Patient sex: F
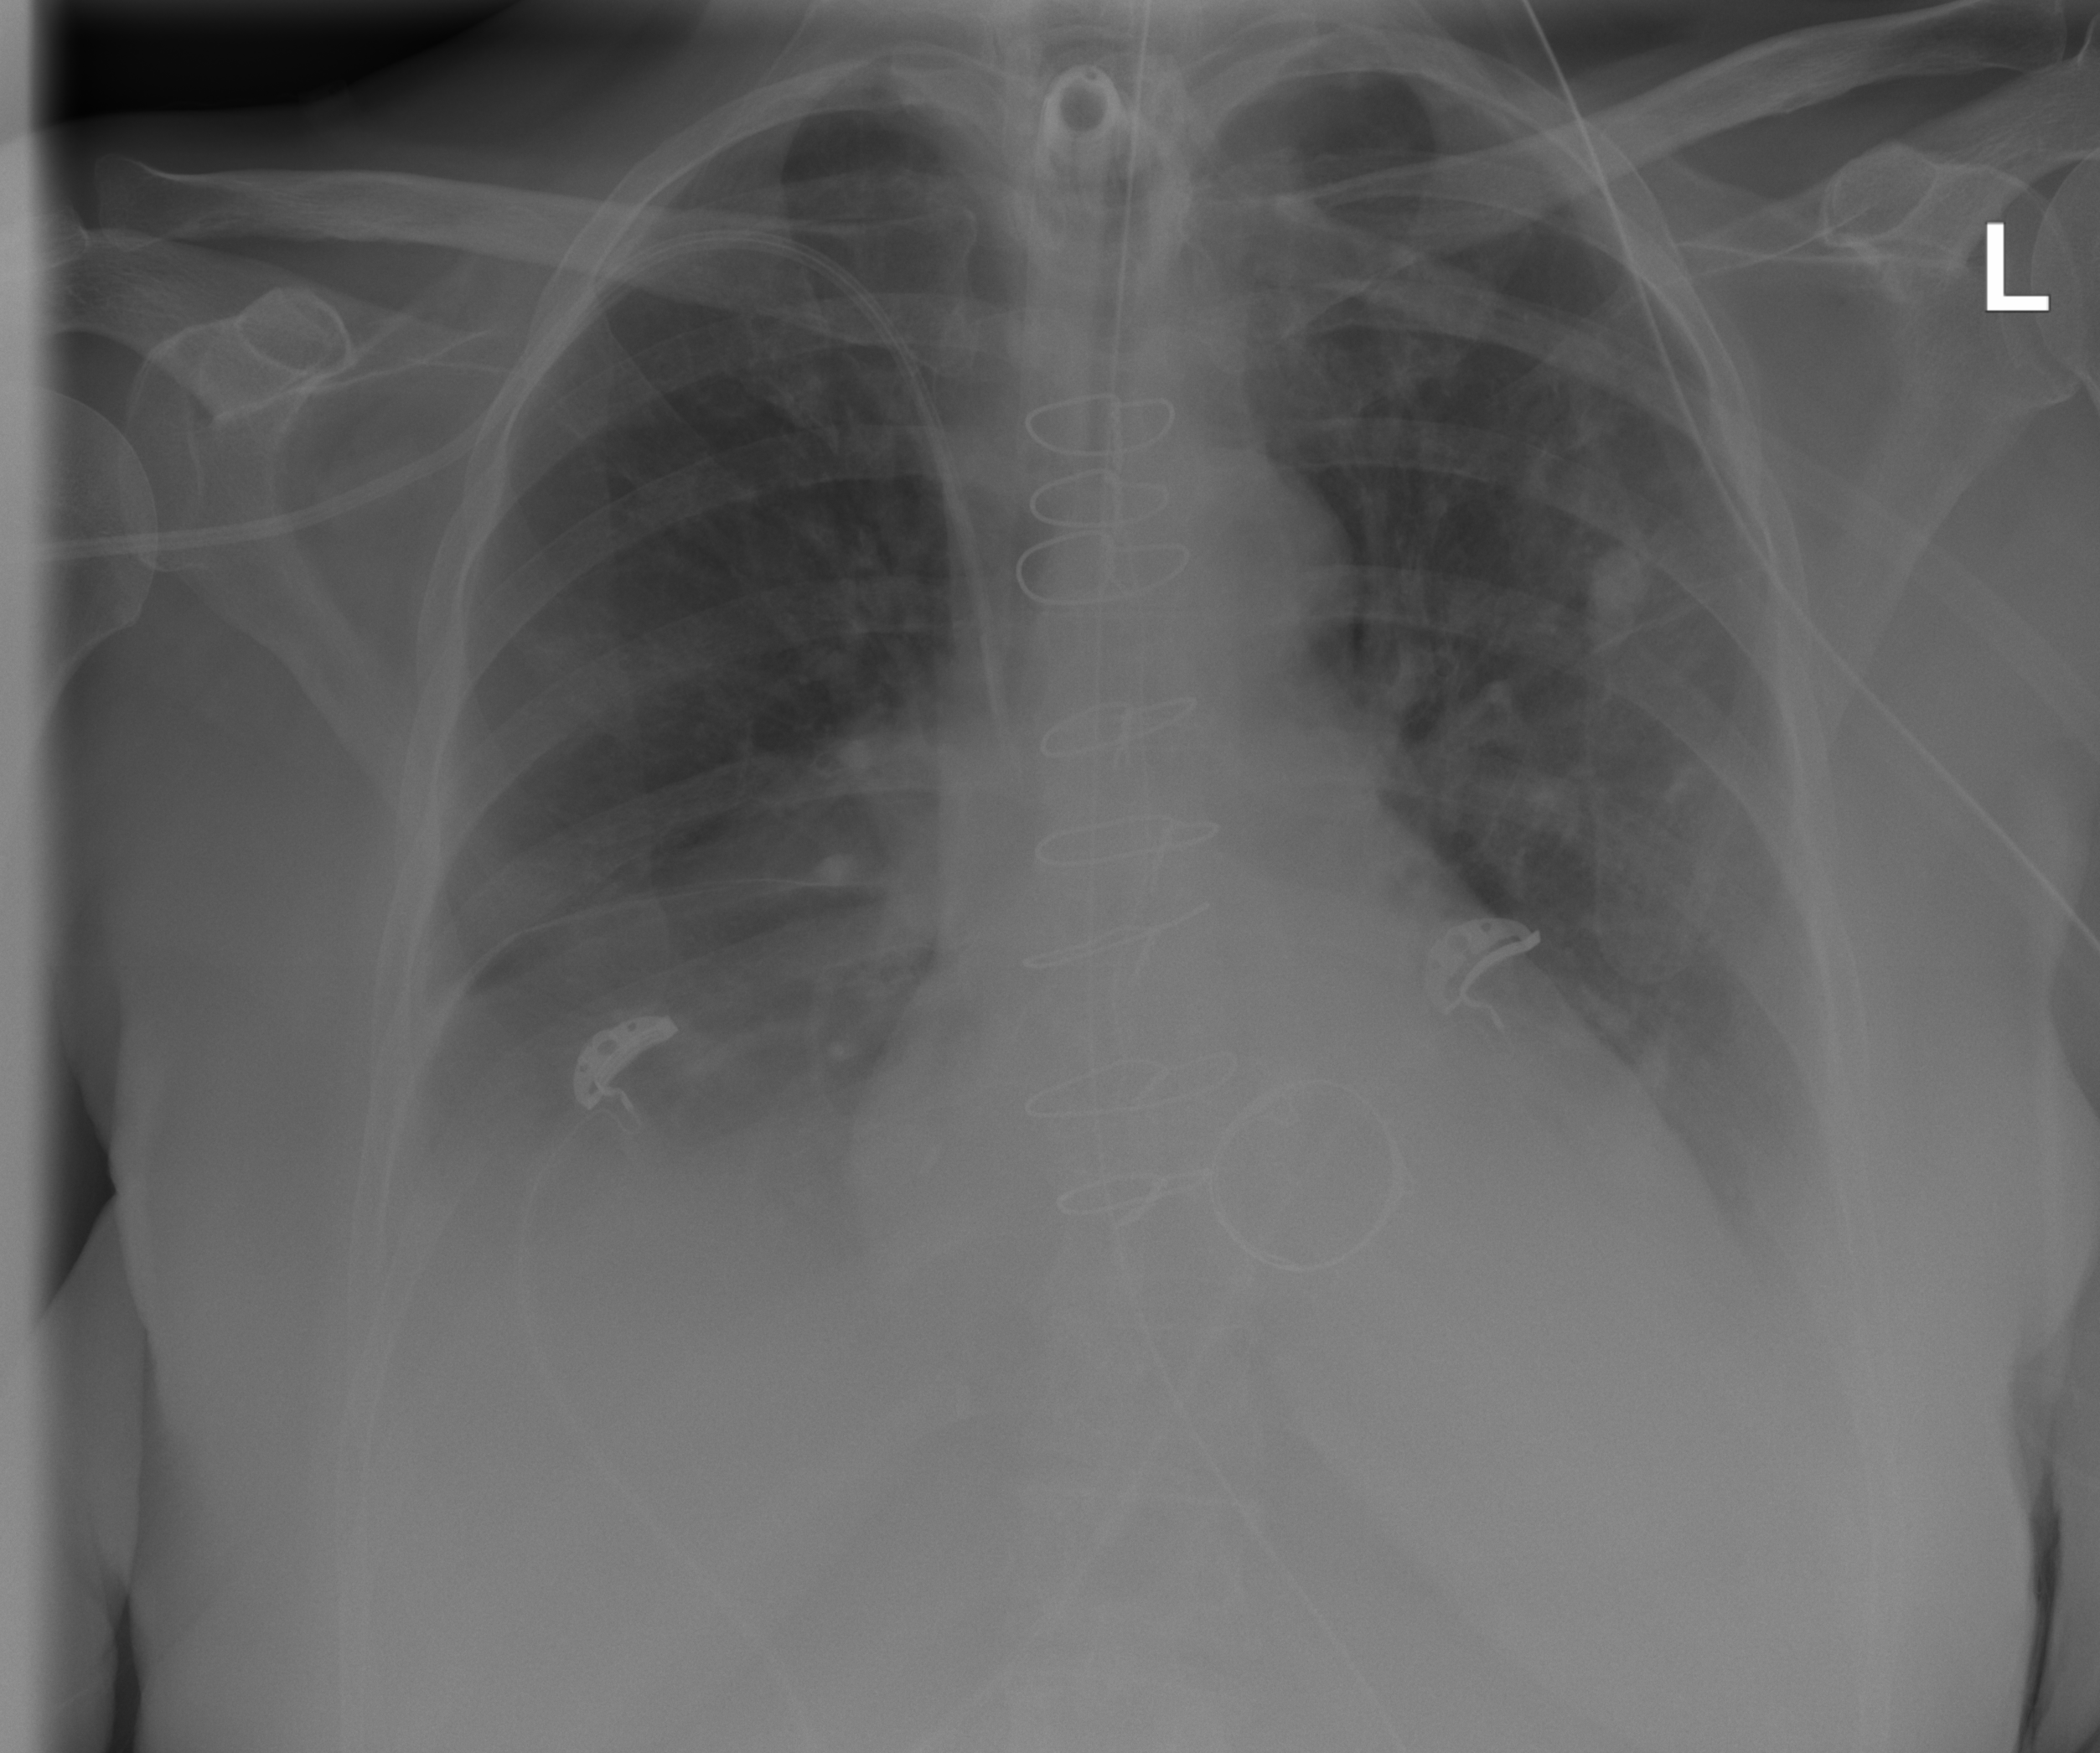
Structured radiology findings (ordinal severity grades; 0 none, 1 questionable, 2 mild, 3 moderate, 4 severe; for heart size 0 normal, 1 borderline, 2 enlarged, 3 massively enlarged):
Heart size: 0
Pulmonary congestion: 2
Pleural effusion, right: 2
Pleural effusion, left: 2
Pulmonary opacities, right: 0
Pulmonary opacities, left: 0
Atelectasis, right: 2
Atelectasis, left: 2